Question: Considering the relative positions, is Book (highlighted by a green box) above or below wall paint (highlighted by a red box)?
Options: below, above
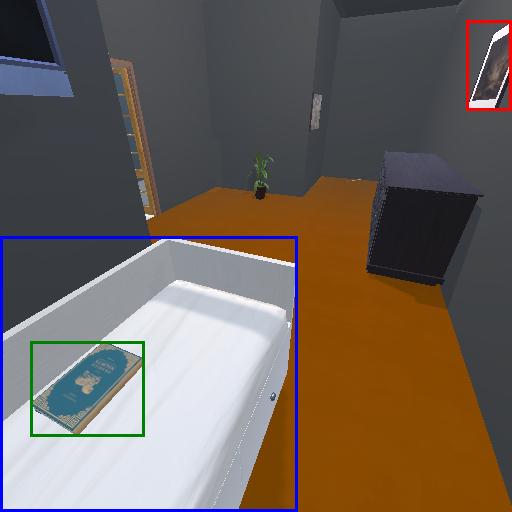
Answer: below